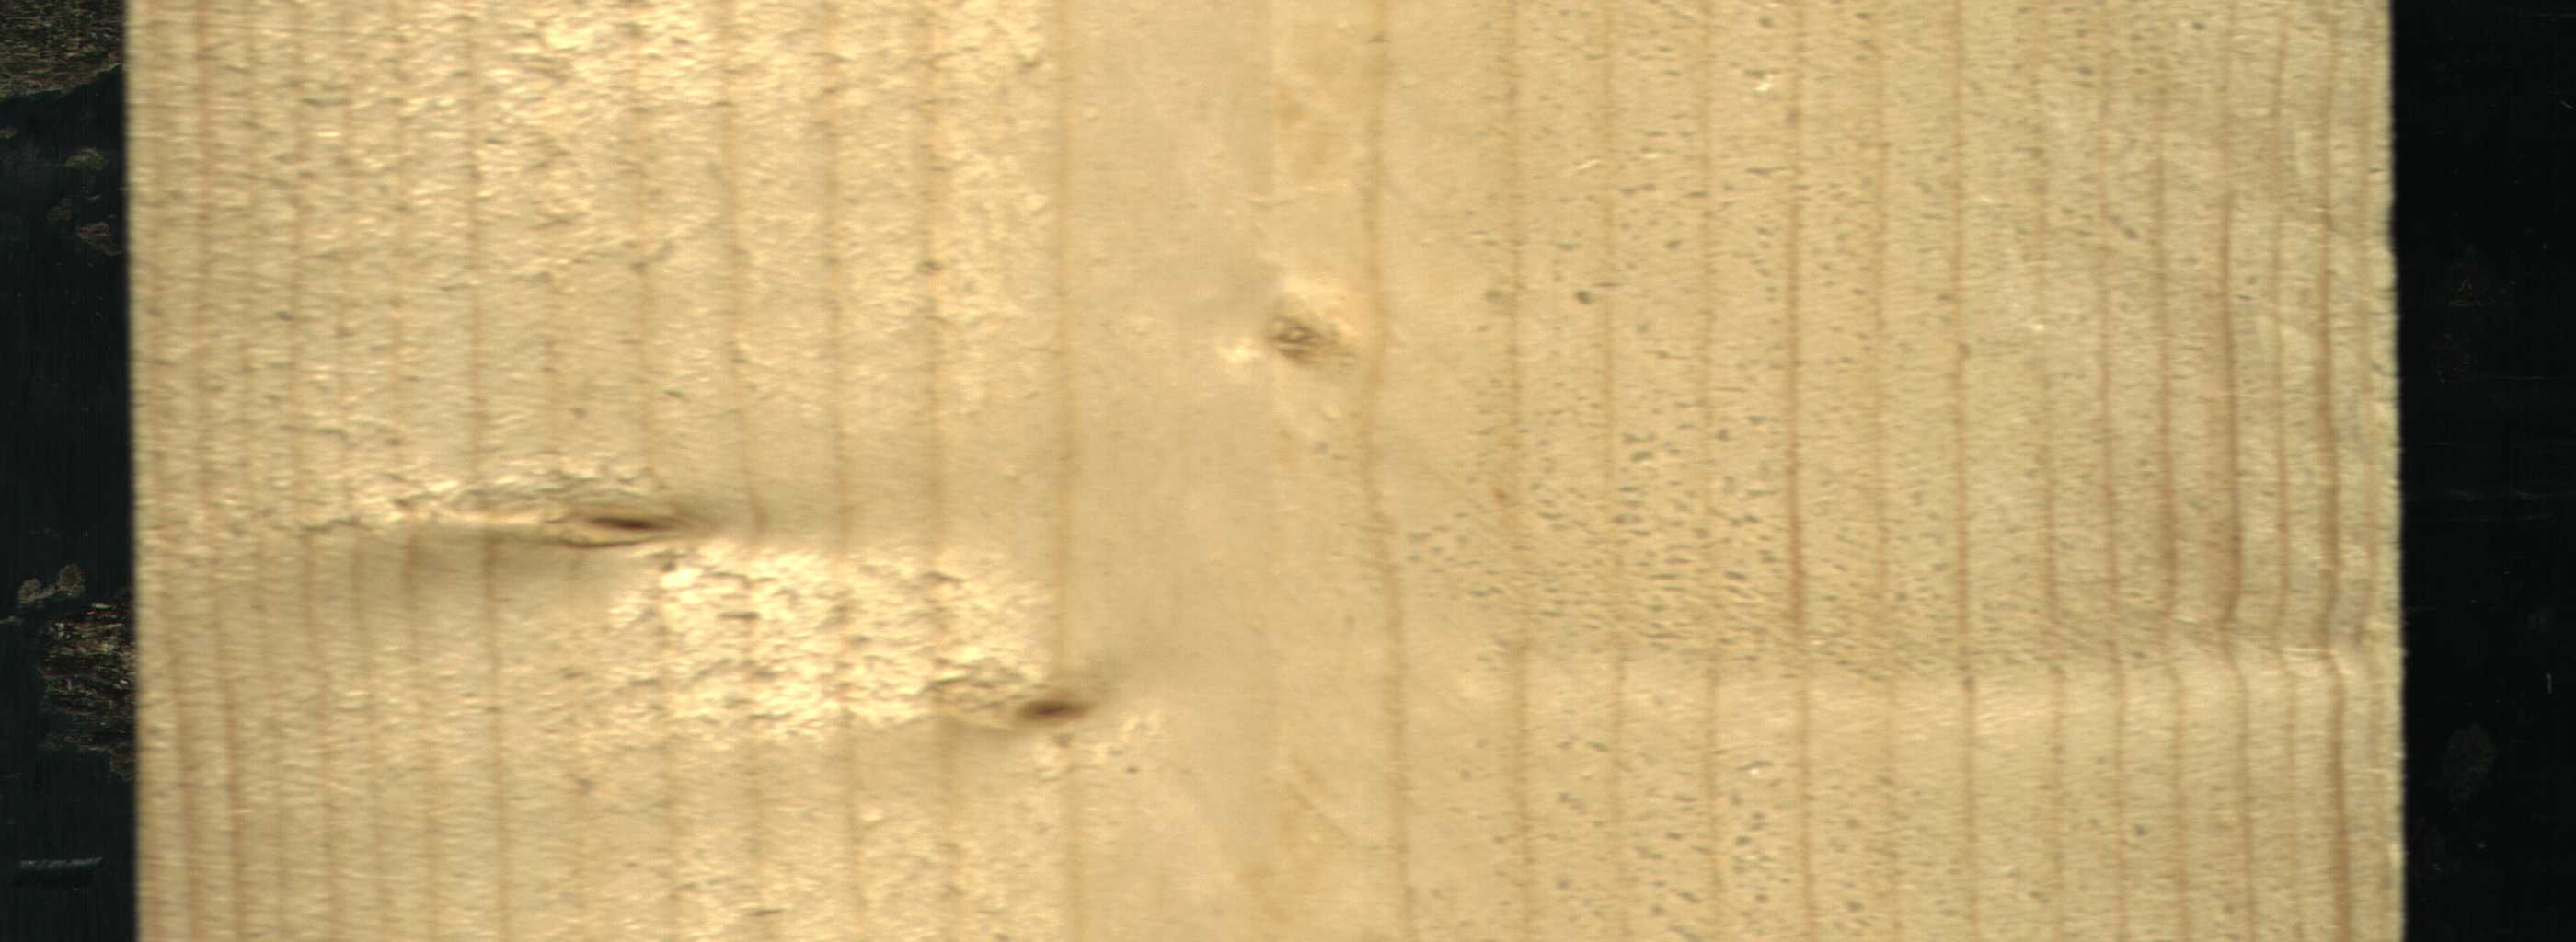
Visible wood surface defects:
Live_Knot
Live_Knot